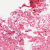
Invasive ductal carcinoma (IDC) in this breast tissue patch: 0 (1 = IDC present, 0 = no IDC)